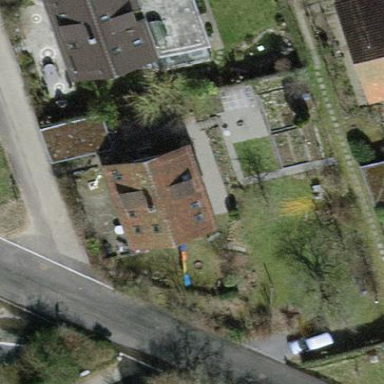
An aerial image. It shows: Detached building.